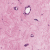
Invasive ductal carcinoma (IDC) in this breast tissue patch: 0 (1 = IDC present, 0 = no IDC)